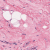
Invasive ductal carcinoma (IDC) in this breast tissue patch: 0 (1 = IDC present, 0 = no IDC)